Field crop: maize
Growth stage: 2
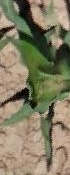
Species: maize